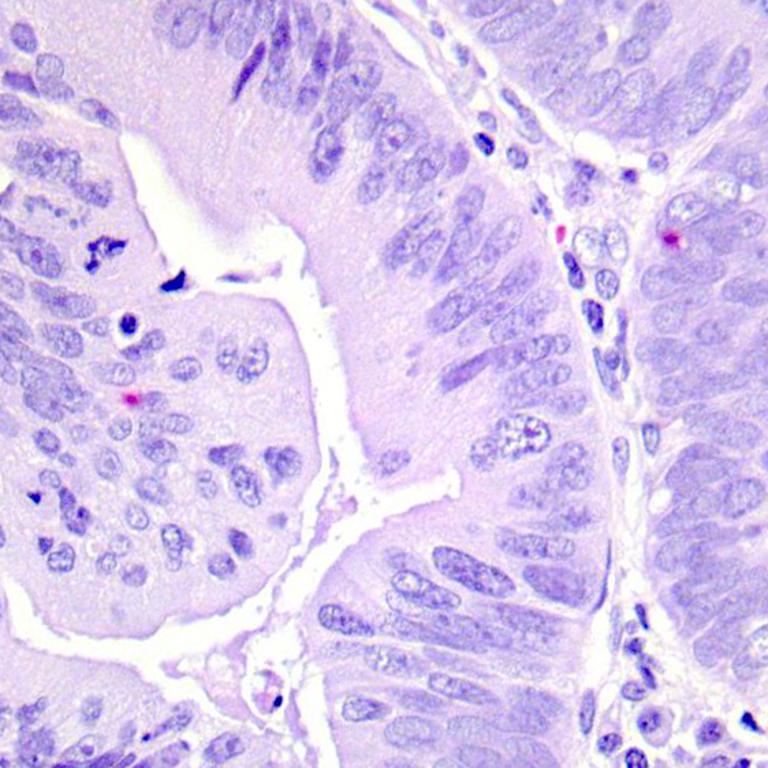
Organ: colon
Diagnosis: adenocarcinomas